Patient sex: M
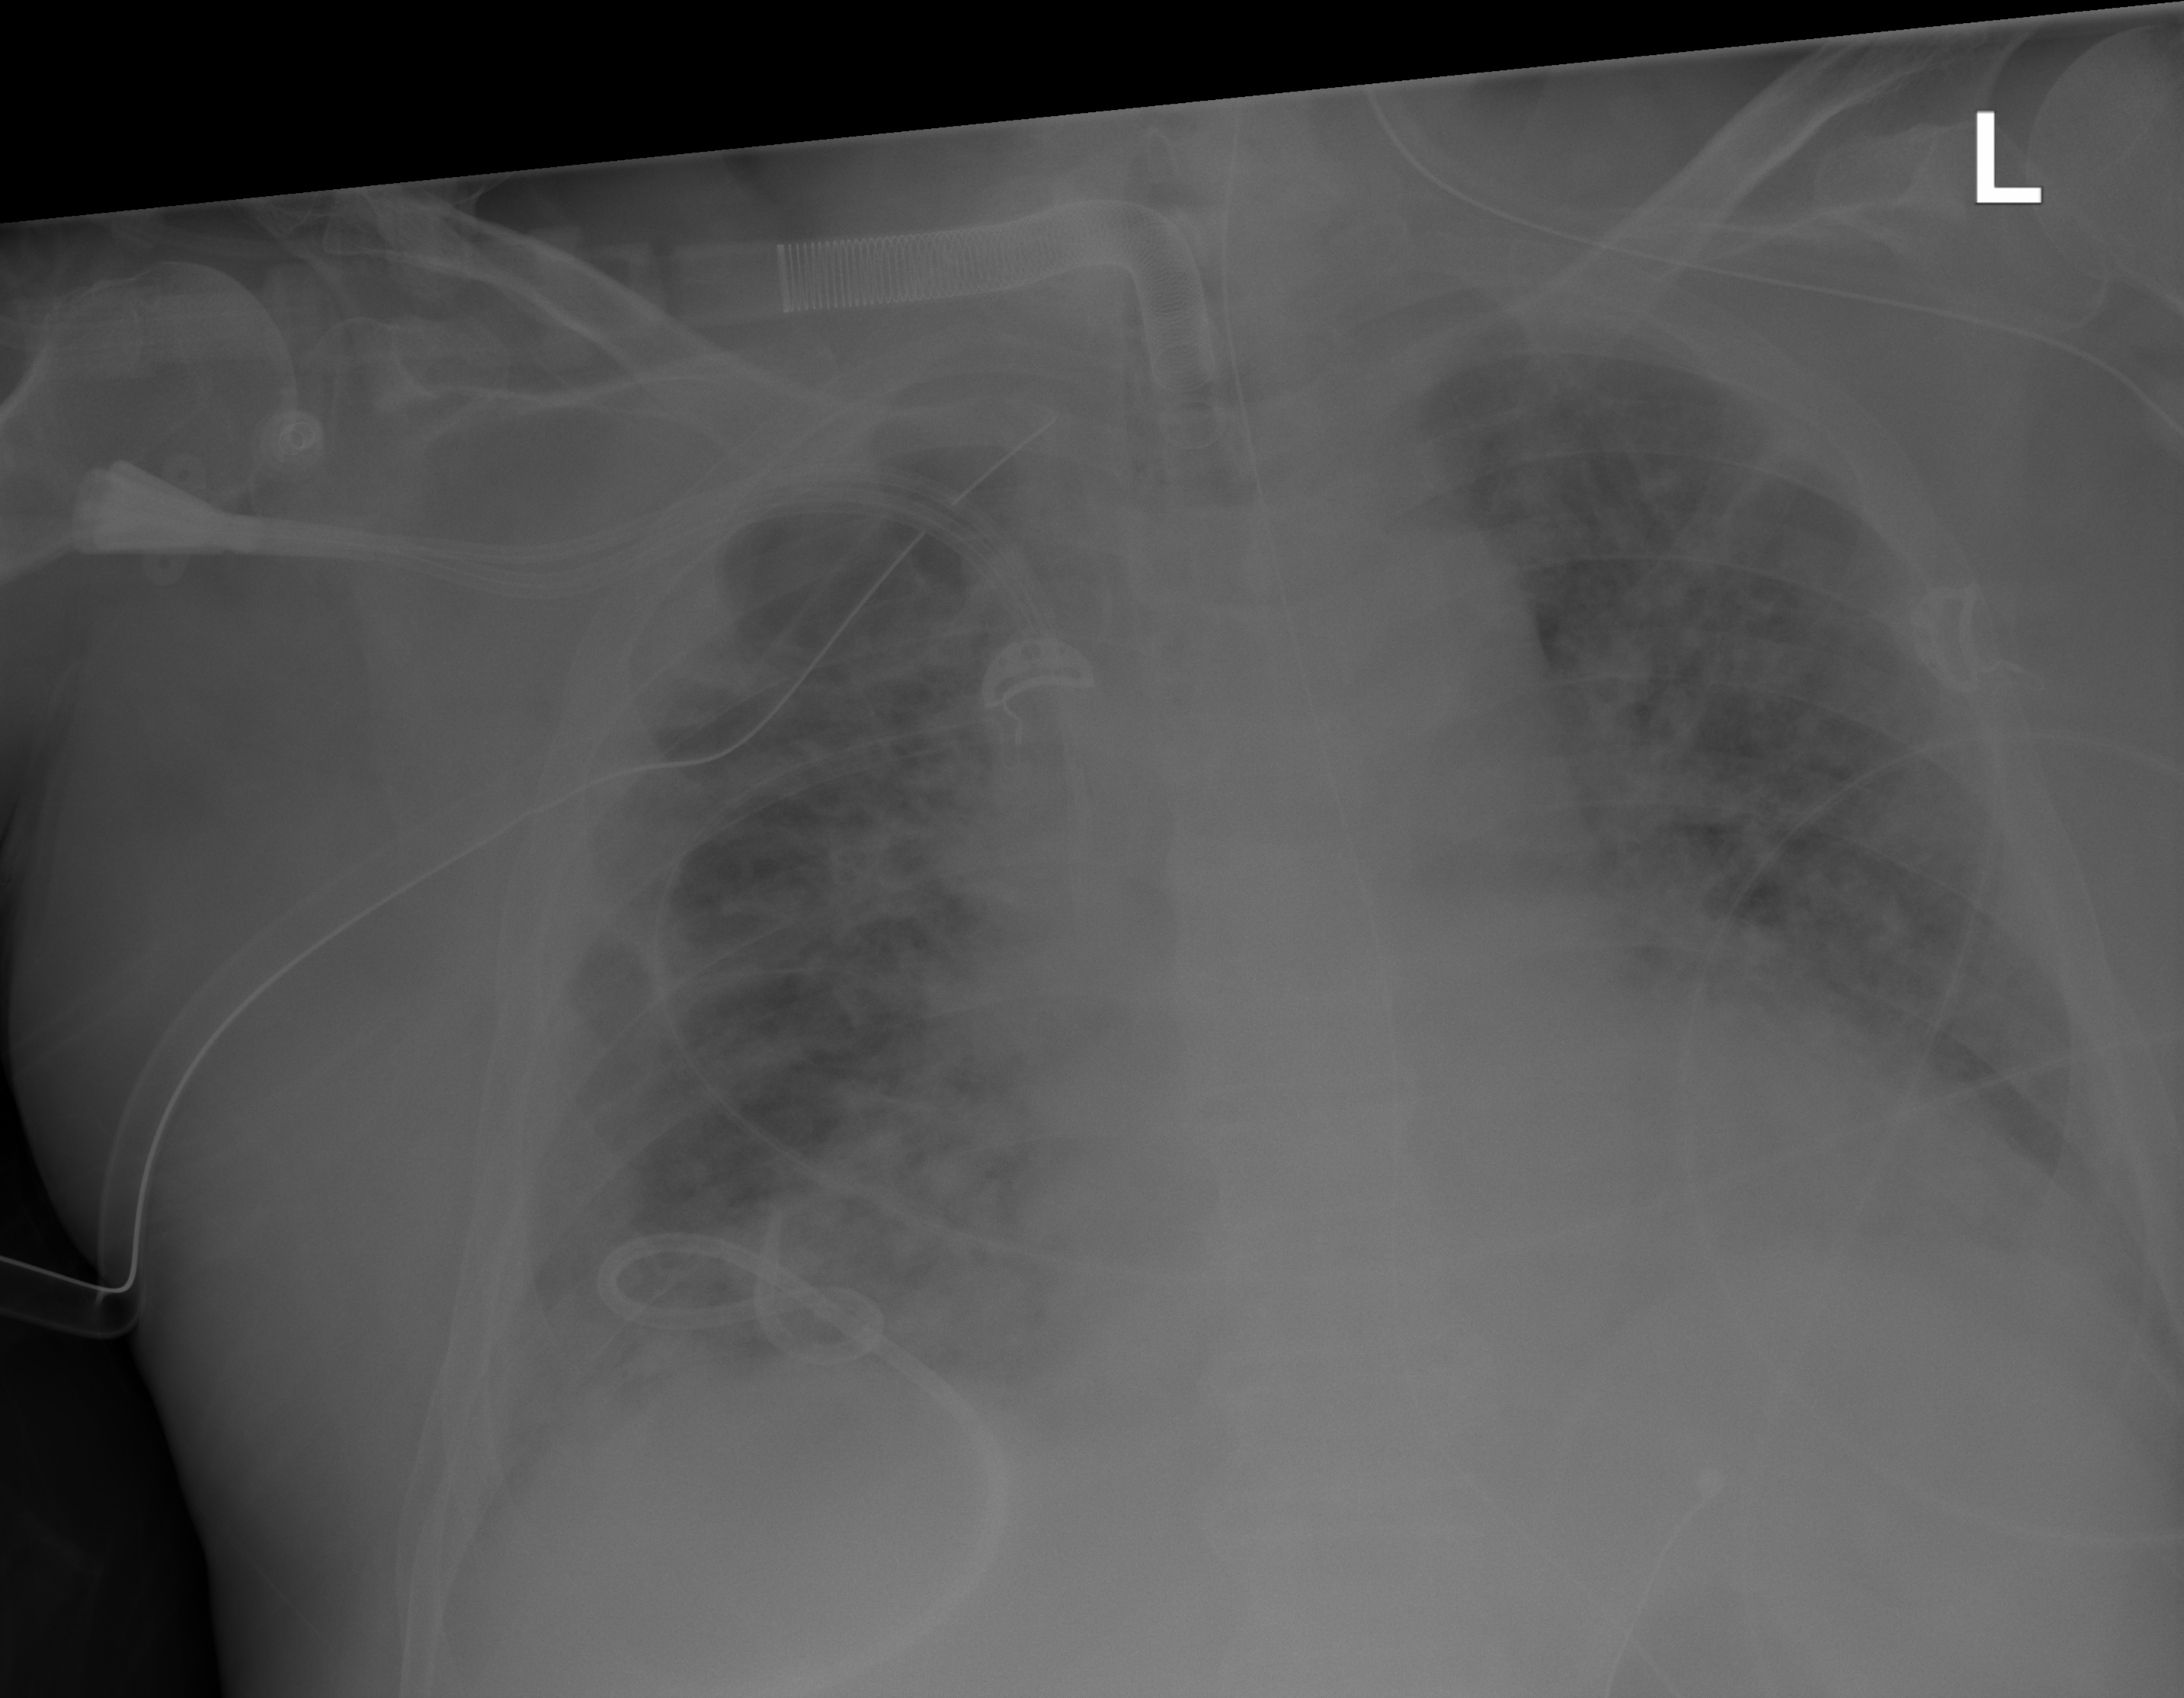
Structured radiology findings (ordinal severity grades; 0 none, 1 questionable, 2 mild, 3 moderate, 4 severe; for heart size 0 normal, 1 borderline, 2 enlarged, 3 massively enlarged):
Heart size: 2
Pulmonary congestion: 2
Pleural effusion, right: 2
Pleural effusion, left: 0
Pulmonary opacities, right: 3
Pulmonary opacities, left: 2
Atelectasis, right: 3
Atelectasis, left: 3